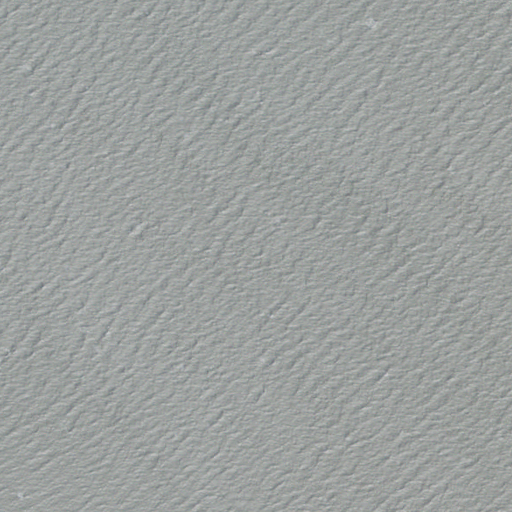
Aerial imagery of island in Virginia named Bernard Islands containing only open water